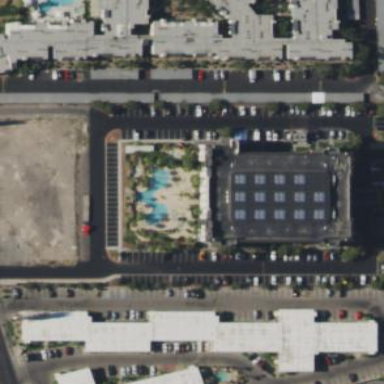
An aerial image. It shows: Hotel building.